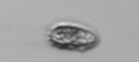
Label: Pseudochattonella_farcimen